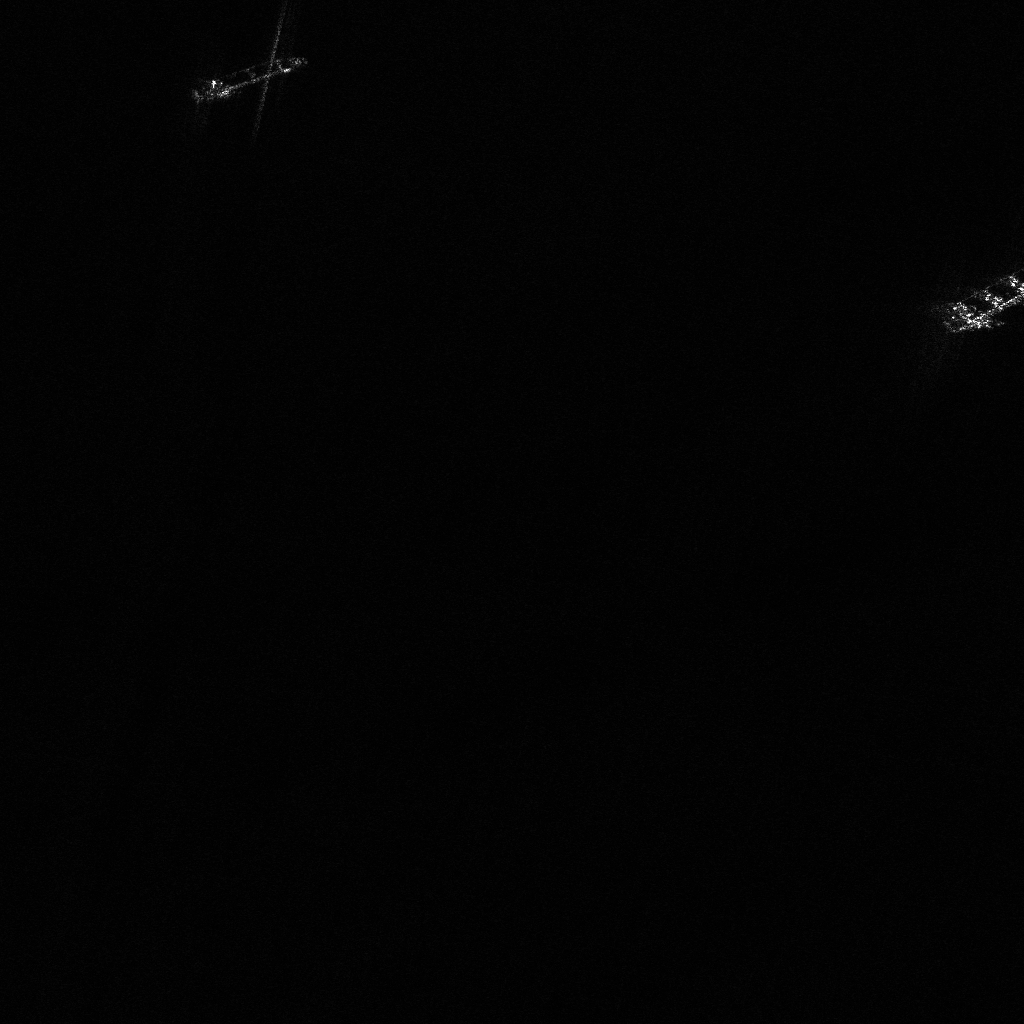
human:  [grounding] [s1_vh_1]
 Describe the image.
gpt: In the satellite image, there is  <ref>1 small ore-oil </ref> <box>[[23, 0, 25, 14, 70]]</box> located at top left.